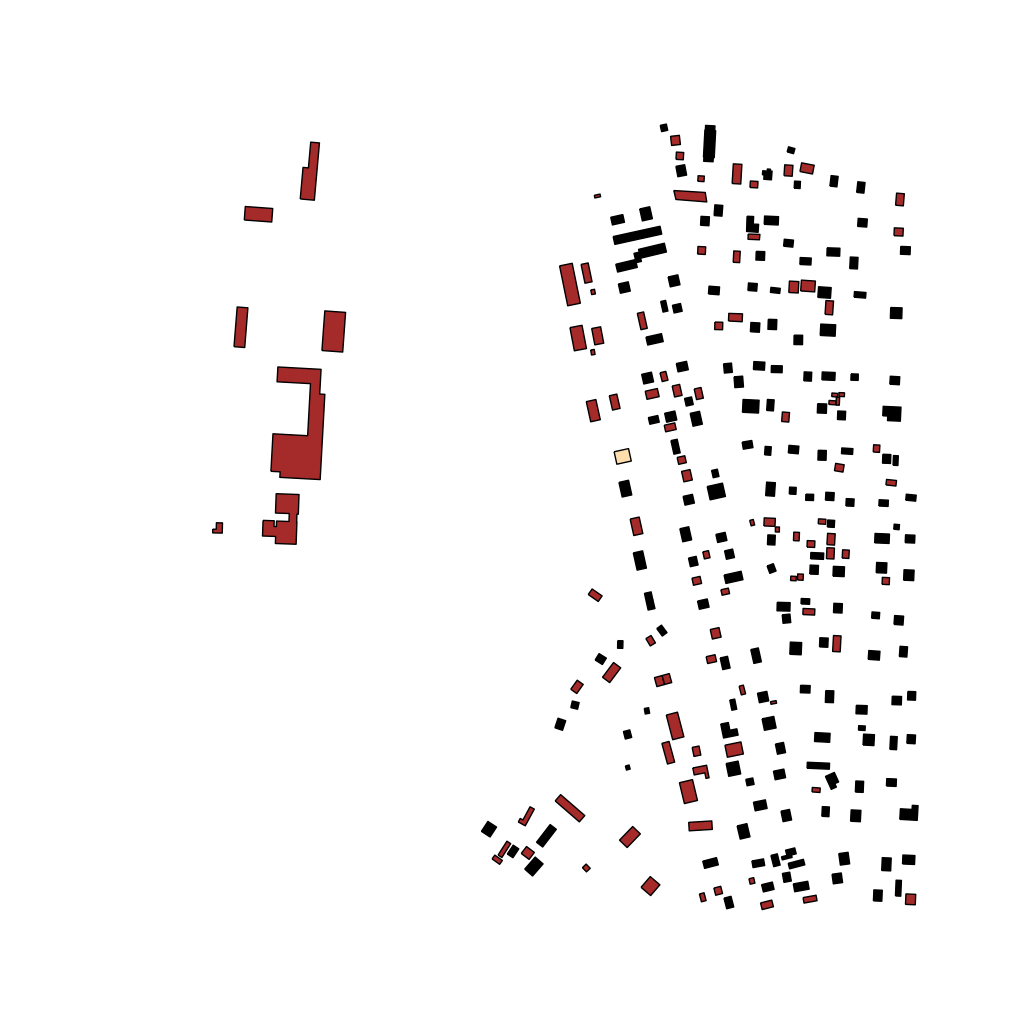
Tags: overhead vector_map, industrial, recreation, residential, historical, modern, soviet, high_rise, individual_rise, low_rise, density_1, Building, Facility, Supermkt, 1.0 km²